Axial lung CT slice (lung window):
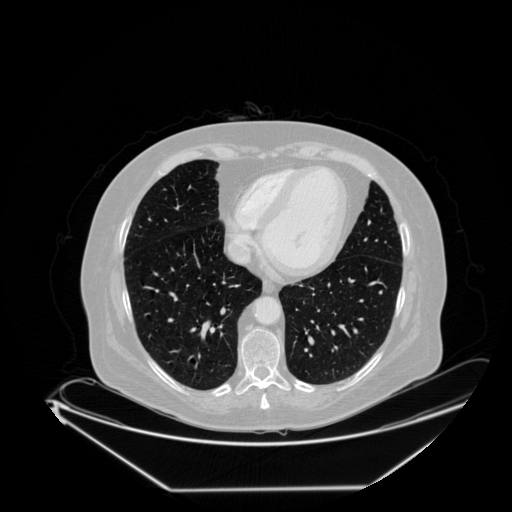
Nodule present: no